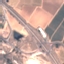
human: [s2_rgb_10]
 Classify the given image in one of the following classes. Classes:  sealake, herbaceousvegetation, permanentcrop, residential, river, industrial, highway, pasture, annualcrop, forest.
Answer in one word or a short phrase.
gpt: Highway